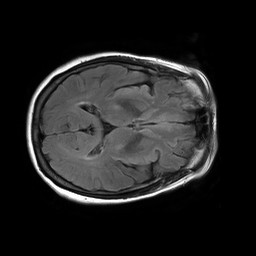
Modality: FLAIR
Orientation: axial
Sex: female
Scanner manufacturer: philips
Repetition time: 11 s
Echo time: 0.125 s